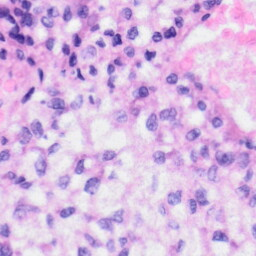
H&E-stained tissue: Liver